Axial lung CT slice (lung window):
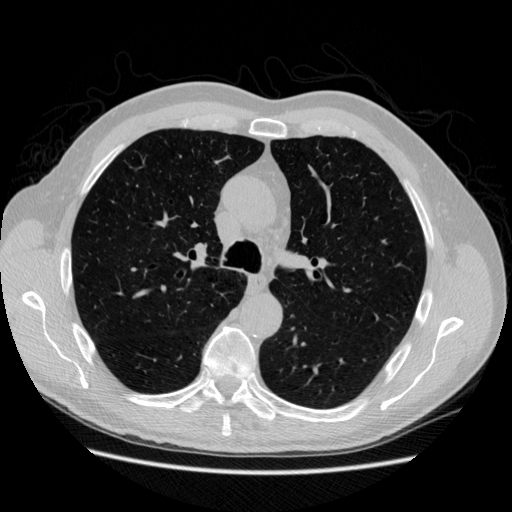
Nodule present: no